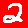
Digit: 2